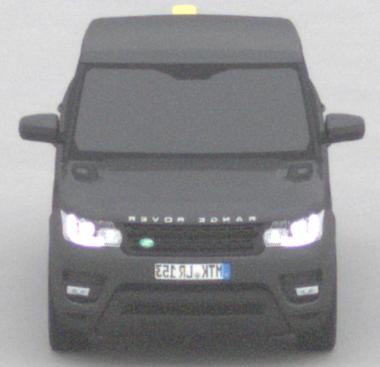
Make: Land Rover
Model: Range Rover Sport 5.0 V8 SC
Detailed model: Range Rover Sport (II)
Model produced from: 2013/09
Model produced until: 2015/07
Doors: 5
Color: gray
Road condition: dry road
Daytime: midday
Contrast: low contrast